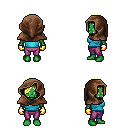
a pixel art fantasy rpg character, female body template, orc, green skin, teal pirate shirt, magenta pants, gold loose hair, cloth hood, gold gloves, four views (front, back, left, right), 2x2 character sprite sheet, small pixel art, hard edges, no anti-aliasing